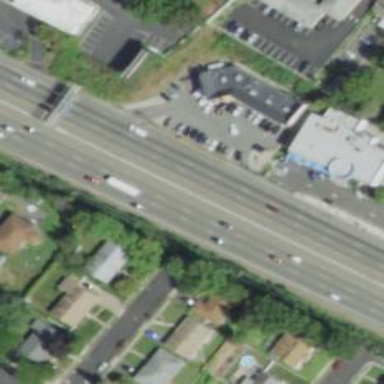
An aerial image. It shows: Urban freeway or expressway classified as trunk highway.